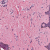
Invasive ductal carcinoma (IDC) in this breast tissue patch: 0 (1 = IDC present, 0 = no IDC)